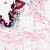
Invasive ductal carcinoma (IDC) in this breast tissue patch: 0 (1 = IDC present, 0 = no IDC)